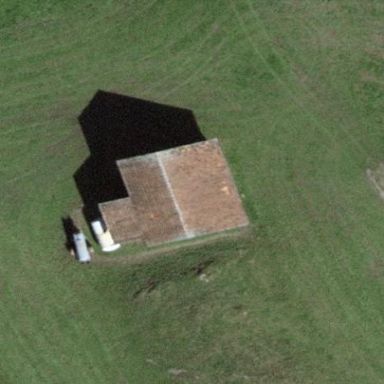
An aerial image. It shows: Shed.